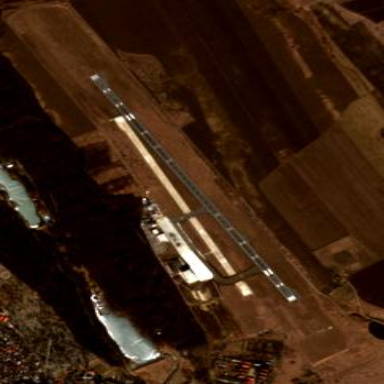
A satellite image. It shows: International public aerodrome (airport).